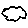
Label: cloud